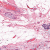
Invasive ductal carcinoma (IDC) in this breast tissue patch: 0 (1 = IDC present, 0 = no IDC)